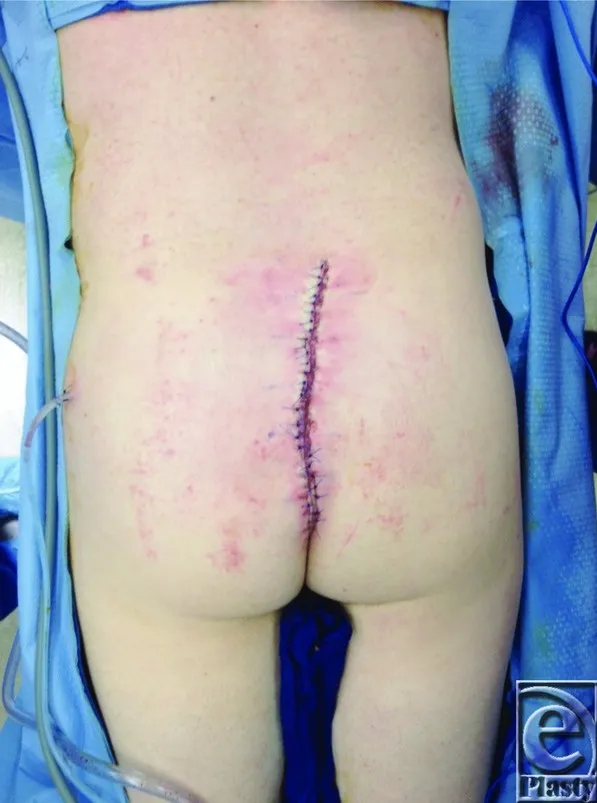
Post-closure of wound defect.
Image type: medical_photograph (skin_photograph)